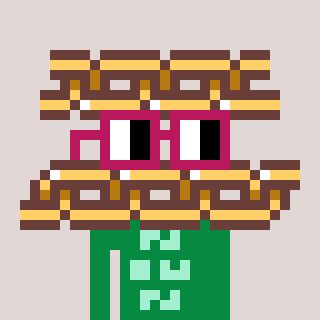
a pixel art character with square dark red glasses, a chain-shaped head and a green-colored body on a warm background